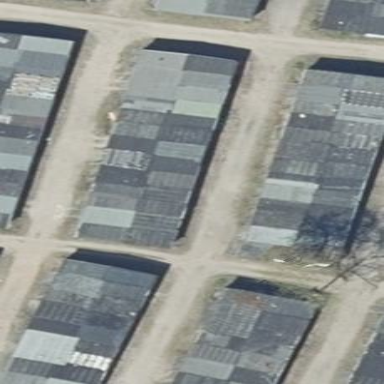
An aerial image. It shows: Group of garages.